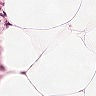
Metastatic tissue present: no